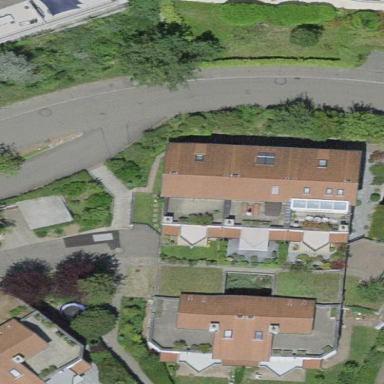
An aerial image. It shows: Terrace building.